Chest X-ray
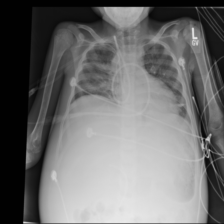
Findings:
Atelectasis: positive
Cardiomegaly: negative
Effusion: negative
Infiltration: positive
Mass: negative
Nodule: negative
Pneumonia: negative
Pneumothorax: negative
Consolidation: negative
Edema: negative
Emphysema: negative
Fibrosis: negative
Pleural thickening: negative
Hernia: negative